Field crop: maize
Growth stage: 2
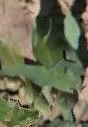
Species: maize